Question: I am working on a component that includes multiple sub components that can be selected (or 'activated', as the naming here says.). I have an array of IDs which should be initialised with all IDs being selected, so 'this.state.activeSensors' refers to the total list of sensors: 'this.props.mainViewSensors'.
The functions 'sensorSelect' gets the ID, and should by this be able to determine if it is selected or not. My approach has been to check if it is in the activeSensors list- Remove it if it's there, add it if it's not. Set the new state.
When I remove an item from the new list 'newActiveSensors' and call the setState, the clicked item somehow disappears from the props as well. I did not know that this was possible. Is it something I have done wrong?
Here is what I did:
'''
const propTypes = {
mainViewSensors: PropTypes.arrayOf(PropTypes.string),
};
const defaultProps = {
mainViewSensors: [
'21EL',
'05LO',
'08HT',
'81EL',
'05TF',
],
}
class Multiselect extends React.Component {
constructor(props) {
super(props);
this.sensorSelect = this.sensorSelect.bind(this);
this.state = {
activeSensors: this.props.mainViewSensors,
selectedSensors: this.props.mainViewSensors,
};
}
sensorSelect(sensor) {
const newActiveSensors = this.state.activeSensors;
if (newActiveSensors.includes(sensor)) {
const index = newActiveSensors.indexOf(sensor);
newActiveSensors.splice(index, 1);
} else {
newActiveSensors.push(sensor);
}
this.setState({
activeSensors: newActiveSensors,
});
}
render() {
const { selectedSensors, activeSensors } = this.state;
return (
<div className="wrapper">
{this.state.selectedSensors.map((tag) => (
<div key={tag} role="button" className="main-gauge-holder" onClick={this.sensorSelect(tag)}>
<MainGauge tag={tag} />
</div>
))}
</div>
);
}
}
Multiselect.propTypes = propTypes;
Multiselect.defaultProps = defaultProps;
React.render(<Multiselect />, document.getElementById('container'));
'''
Just to make it clear, I'm making something like this, where the green arrow show which one is selected (here I have manually changed the active state in child component):

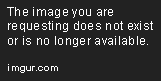
Answer: This is actually not a React problem, your just using the same instance of the array over you class. You have to <URL> in order to use a copy of it.
See my example for clarification :
'''
var primaryArray = [1, 2, 3];
console.log('Init :');
console.log(primaryArray);
var obj = {
array: primaryArray, // Same instance
clonedArray: primaryArray.slice() // Clone
};
console.log(obj);
console.log('Poping from the same instance :');
obj.array.pop();
console.log(obj);
console.log(primaryArray);
console.log('Poping from the cloned array doesn't affect primary one :');
obj.clonedArray.pop();
console.log(obj);
console.log(primaryArray);
'''